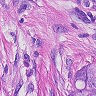
Metastatic tissue present: yes